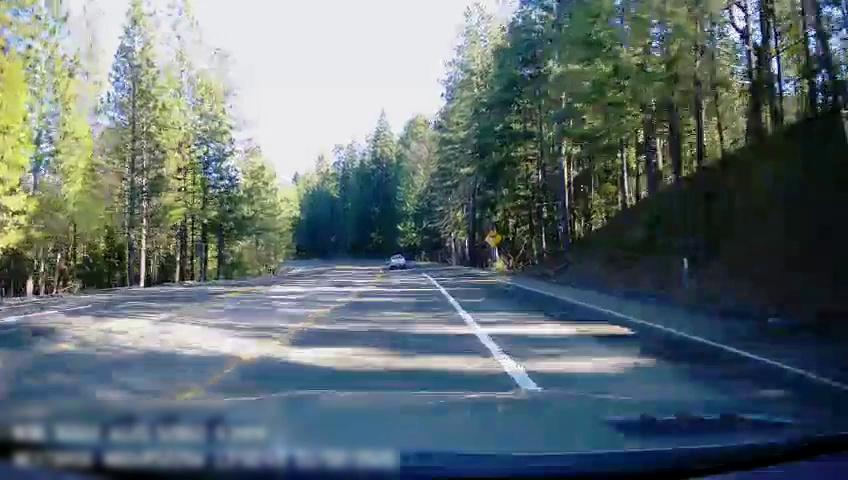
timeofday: Day
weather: Sunny
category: Drivable Space
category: Vehicles | Truck
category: Lanes | Alternate Lane
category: Lanes | Current Lane
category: Lanes | Current Lane
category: Lanes | Opposite Lane
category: Lanes | Opposite Lane
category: Traffic | Signs